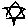
Label: star